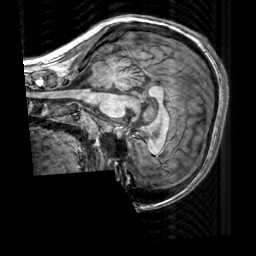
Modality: T1w
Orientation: sagittal
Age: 20
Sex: female
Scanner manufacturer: siemens
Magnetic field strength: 3 T
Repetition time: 2.3 s
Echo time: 0.00303 s